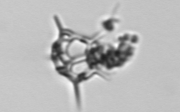
Label: Dictyocha